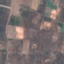
Land use / land cover class: PermanentCrop